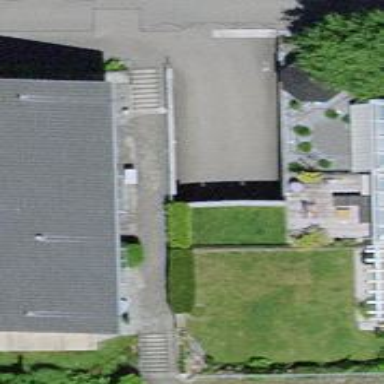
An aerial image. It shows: Group of garages.